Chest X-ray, PA view. Patient: 57 years old, sex M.
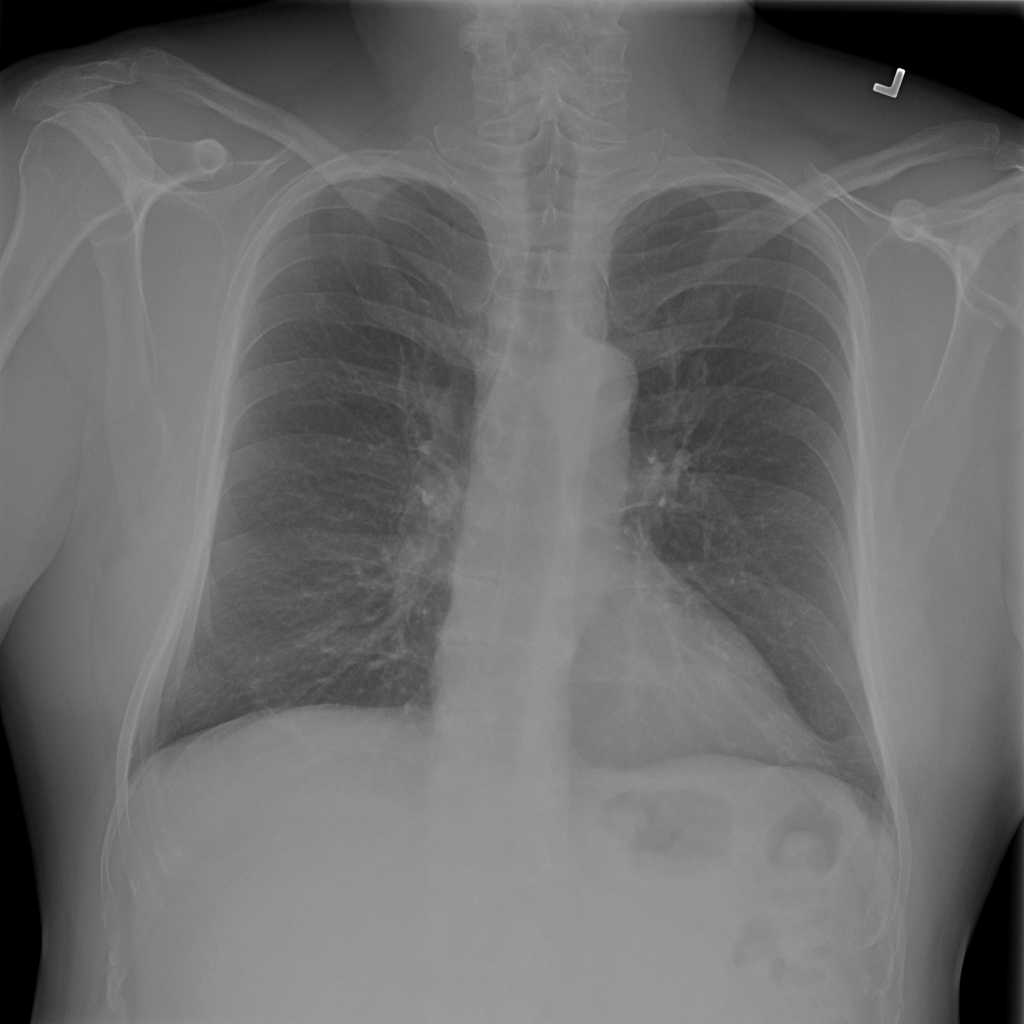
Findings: No Finding